Question: What can cause errors like these? I added an empty project to Xcode, added /usr/local/lib in the Header Search Paths, and added some opencv libraries. Building gave these errors:

It appears stdint.h is indeed installed on my system. I'm running on OS 10.9, so types like 'int_least16_t' that xcode can't find in the global namespace do appear to be defined.
'typedef int16_t int_least16_t;'.
'''
find /Applications/Xcode.app -name stdint.h
/Applications/Xcode.app/Contents/Developer/Platforms/iPhoneOS.platform/Developer/SDKs/iPhoneOS7.1.sdk/usr/include/c++/4.2.1/tr1/stdint.h
/Applications/Xcode.app/Contents/Developer/Platforms/iPhoneOS.platform/Developer/SDKs/iPhoneOS7.1.sdk/usr/include/stdint.h
/Applications/Xcode.app/Contents/Developer/Platforms/iPhoneSimulator.platform/Developer/SDKs/iPhoneSimulator7.1.sdk/usr/include/c++/4.2.1/tr1/stdint.h
/Applications/Xcode.app/Contents/Developer/Platforms/iPhoneSimulator.platform/Developer/SDKs/iPhoneSimulator7.1.sdk/usr/include/stdint.h
/Applications/Xcode.app/Contents/Developer/Platforms/MacOSX.platform/Developer/SDKs/MacOSX10.8.sdk/System/Library/Frameworks/Kernel.framework/Versions/A/Headers/stdint.h
/Applications/Xcode.app/Contents/Developer/Platforms/MacOSX.platform/Developer/SDKs/MacOSX10.8.sdk/usr/include/c++/4.2.1/tr1/stdint.h
/Applications/Xcode.app/Contents/Developer/Platforms/MacOSX.platform/Developer/SDKs/MacOSX10.8.sdk/usr/include/stdint.h
/Applications/Xcode.app/Contents/Developer/Platforms/MacOSX.platform/Developer/SDKs/MacOSX10.9.sdk/System/Library/Frameworks/Kernel.framework/Versions/A/Headers/stdint.h
/Applications/Xcode.app/Contents/Developer/Platforms/MacOSX.platform/Developer/SDKs/MacOSX10.9.sdk/usr/include/c++/4.2.1/tr1/stdint.h
/Applications/Xcode.app/Contents/Developer/Platforms/MacOSX.platform/Developer/SDKs/MacOSX10.9.sdk/usr/include/stdint.h
/Applications/Xcode.app/Contents/Developer/Toolchains/XcodeDefault.xctoolchain/usr/lib/clang/5.1/include/stdint.h
'''
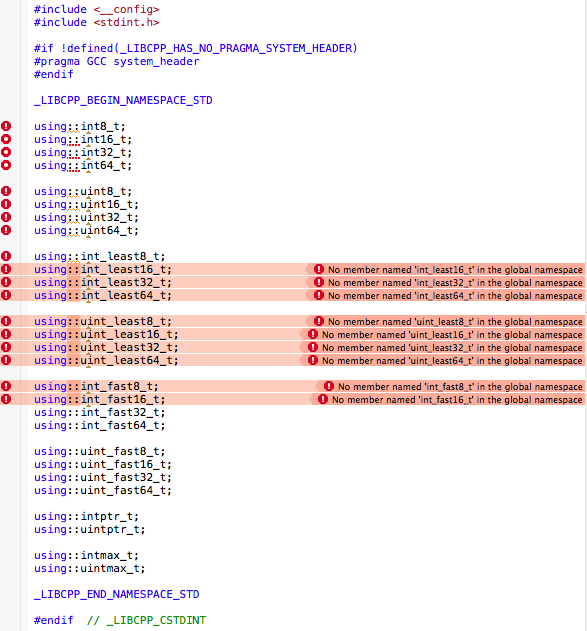
Answer: Thanks to @n.m., I learned that installing anything directly under '/usr/local' is fundamentally broken because of the ensuing version hell. I likely had a some source of badness in '/usr/local/include', so when I replaced 'usr/local/include' with '/usr/local/Cellar/opencv/2.4.8.2/include/opencv2' (because I installed opencv using brew) in 'Xcode > Build Settings > Header Search Paths' (with recursive True) everything worked.